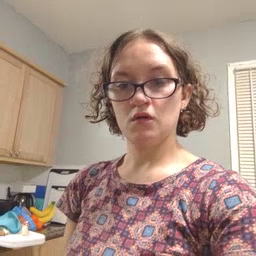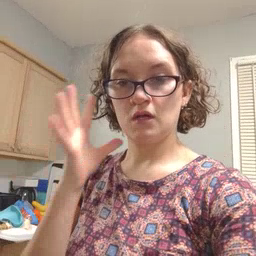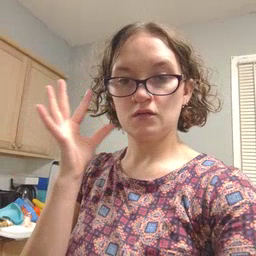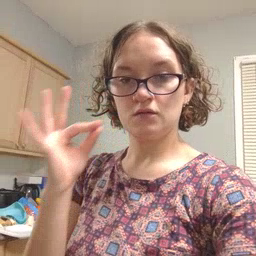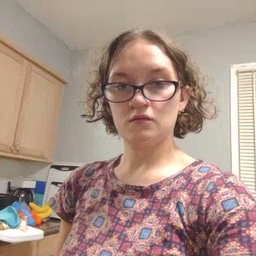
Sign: cat